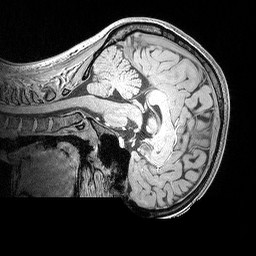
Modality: MP2RAGE
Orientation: sagittal
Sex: female
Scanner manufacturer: siemens
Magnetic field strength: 3 T
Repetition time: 5 s
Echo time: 0.00292 s